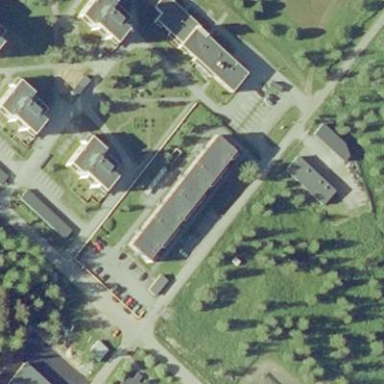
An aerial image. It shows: Residential building.